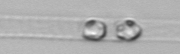
Label: Dactyliosolen_blavyanus